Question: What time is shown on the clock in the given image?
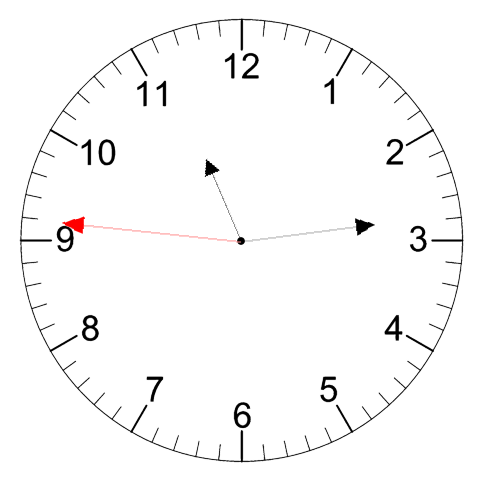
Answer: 11:13:46